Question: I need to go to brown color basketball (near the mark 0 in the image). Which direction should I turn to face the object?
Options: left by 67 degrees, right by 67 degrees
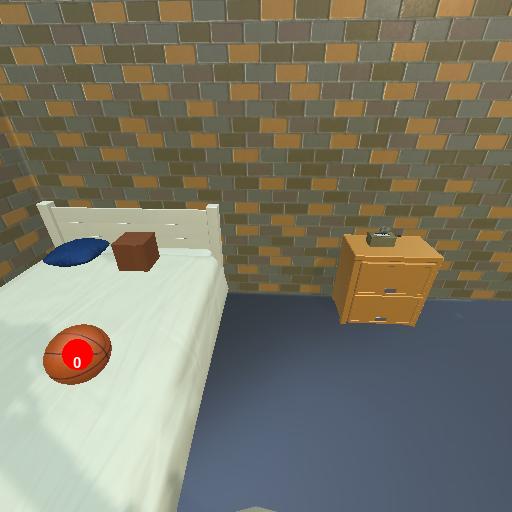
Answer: left by 67 degrees